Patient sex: M
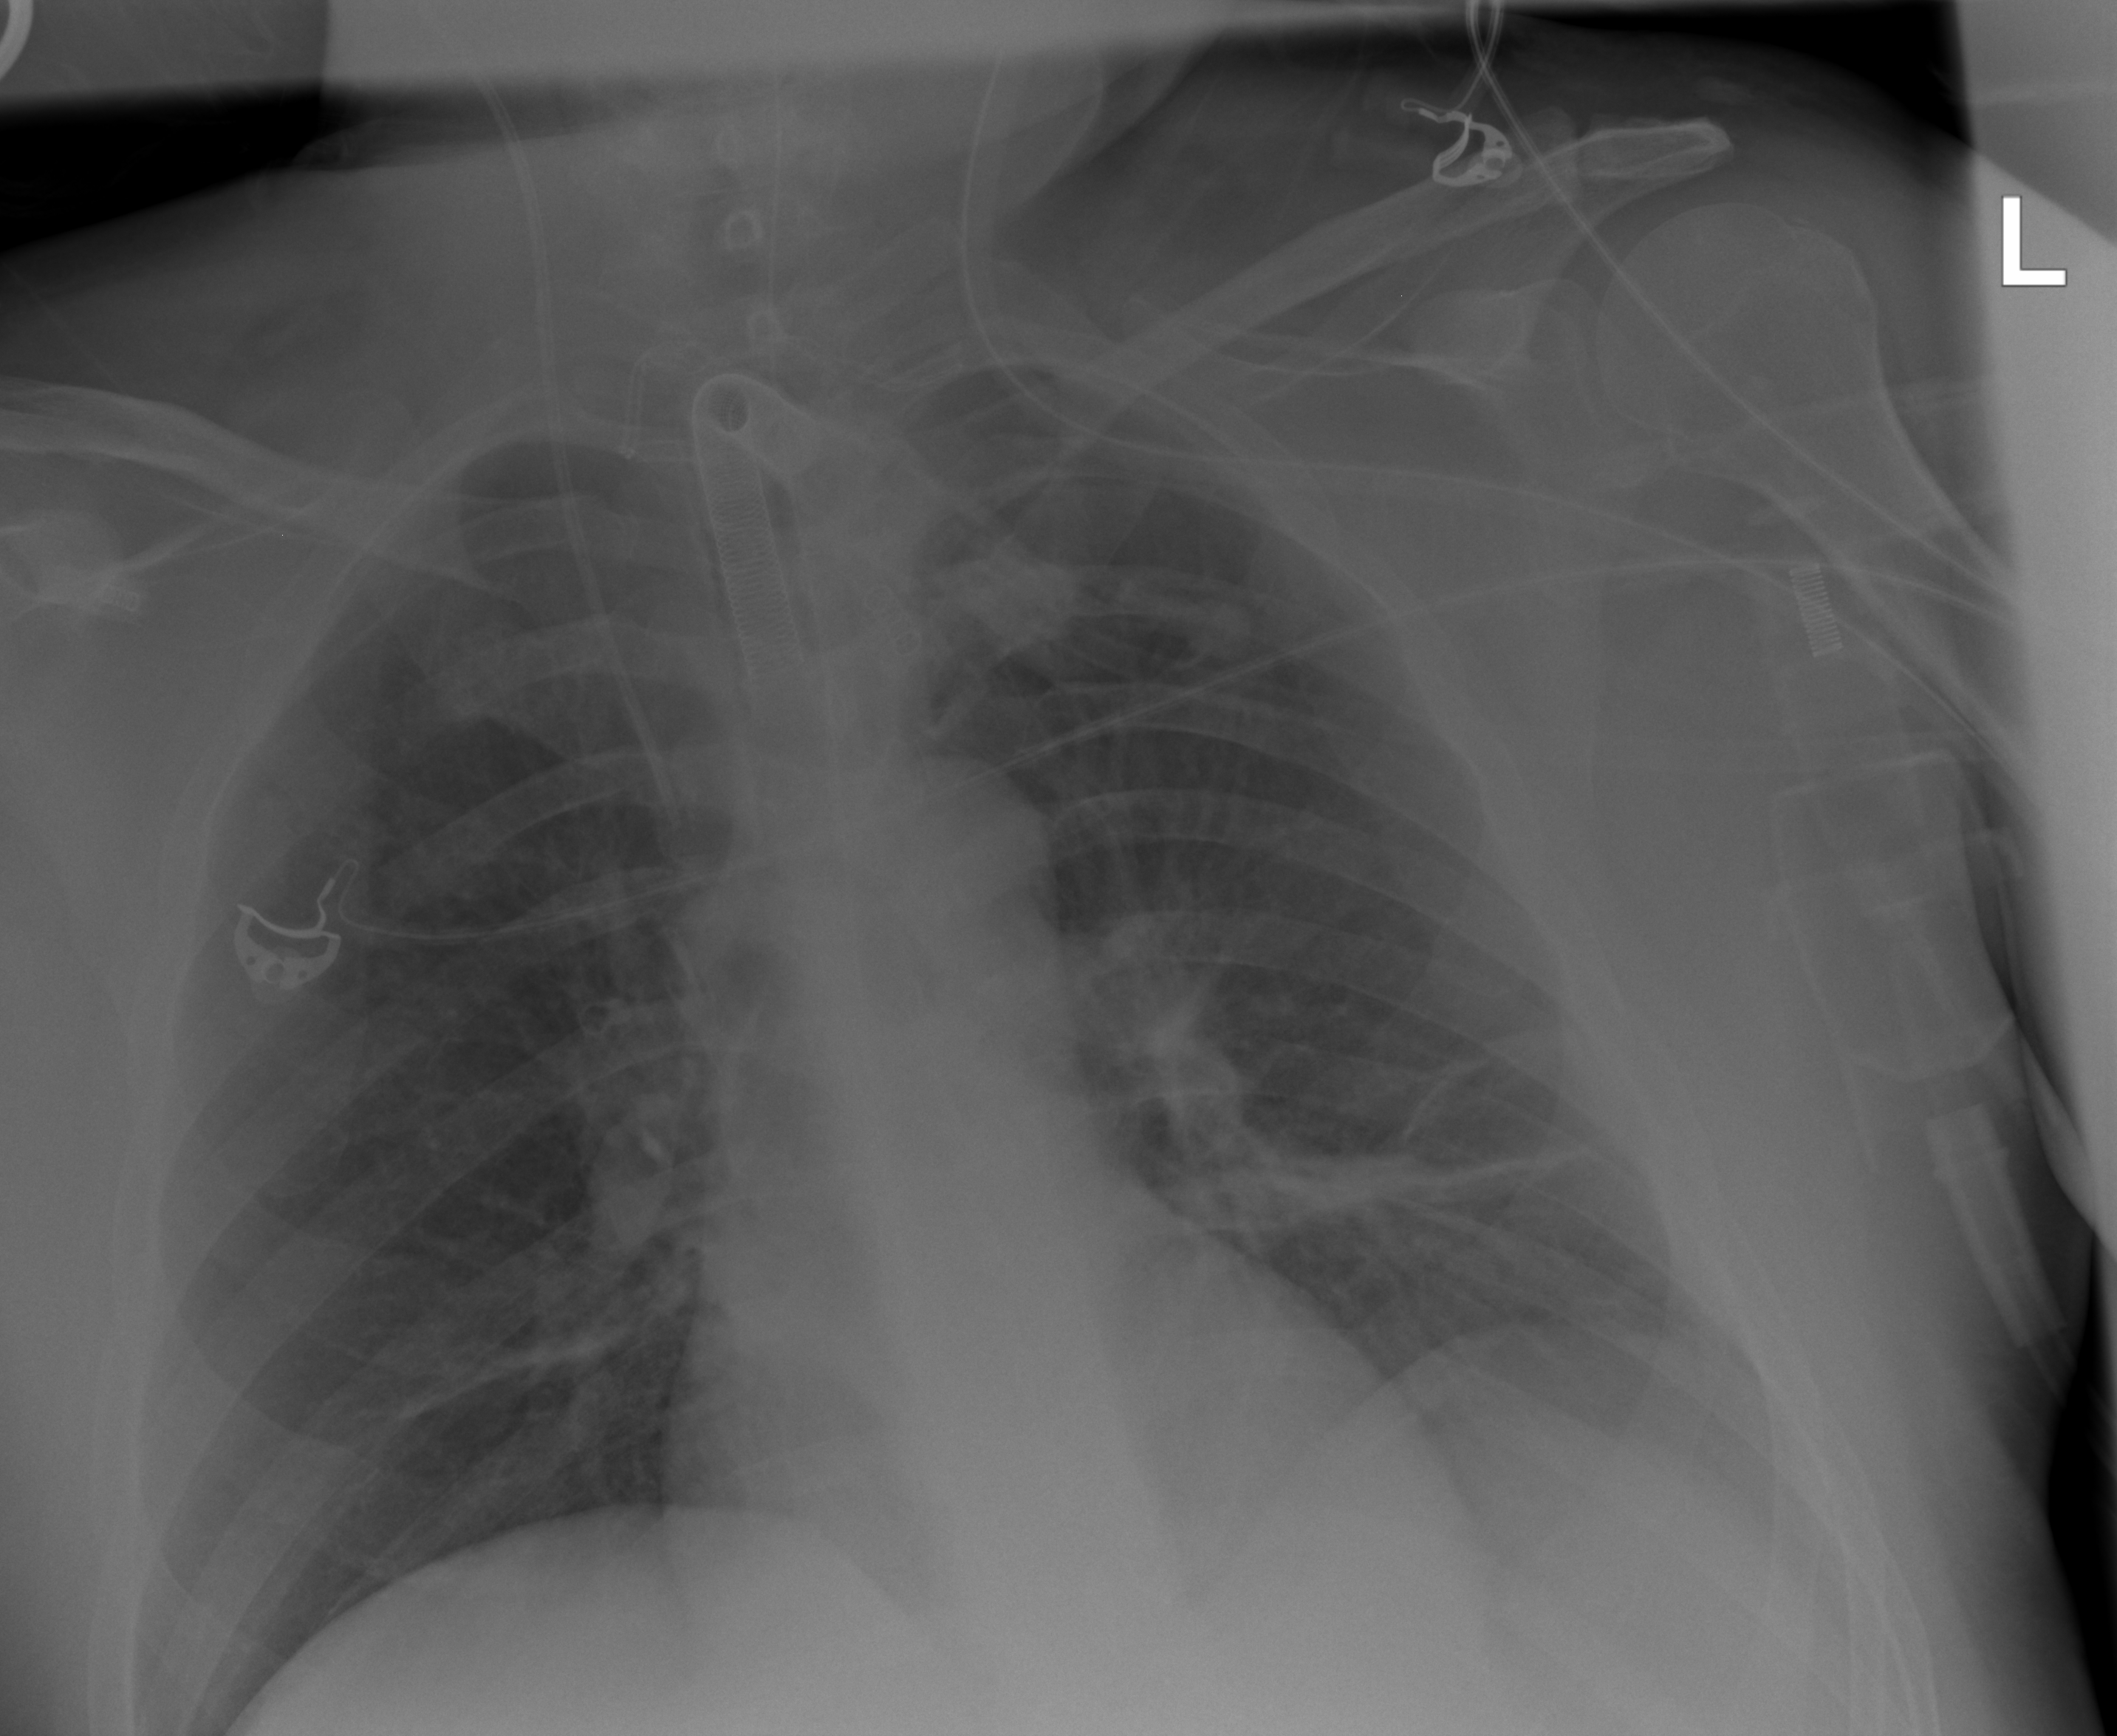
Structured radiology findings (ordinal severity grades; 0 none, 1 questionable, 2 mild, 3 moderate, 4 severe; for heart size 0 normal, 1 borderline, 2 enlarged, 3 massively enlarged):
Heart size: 1
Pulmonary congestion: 2
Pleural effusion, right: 0
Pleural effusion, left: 2
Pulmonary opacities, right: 0
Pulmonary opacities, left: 0
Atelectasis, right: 0
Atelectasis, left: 2